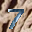
Label: 7